Question: What is the assistant doing?
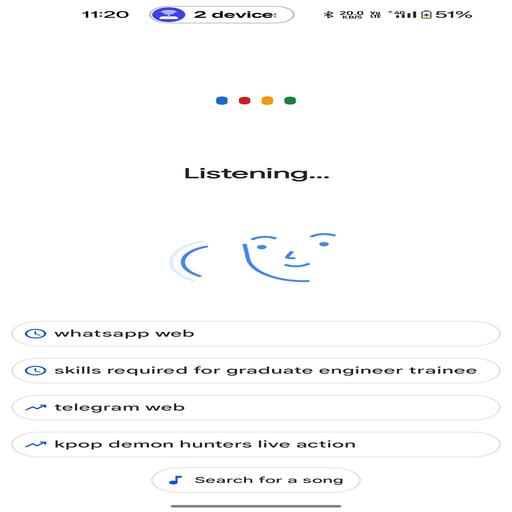
Answer: Listening